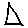
Label: triangle